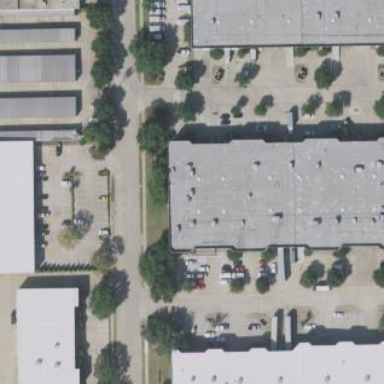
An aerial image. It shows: Commercial building.